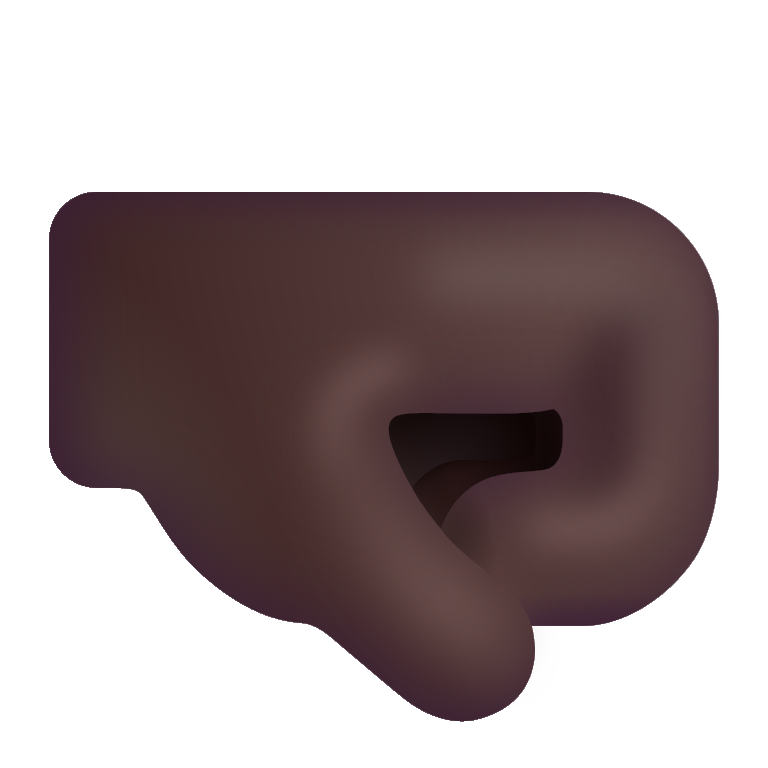
right facing fist color dark